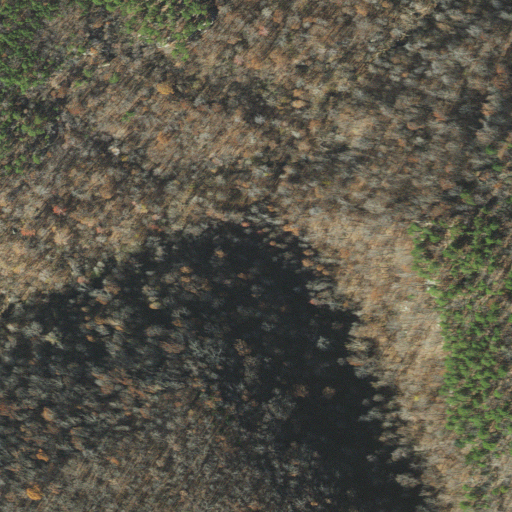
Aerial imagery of valley in Arkansas named Johnson Cove containing deciduous forest, mixed forest, and evergreen forest